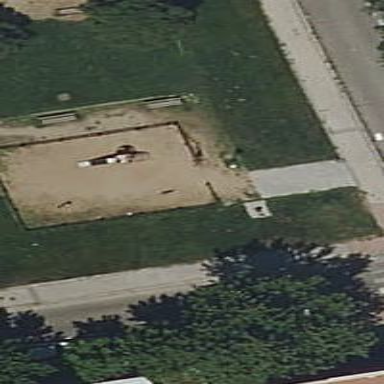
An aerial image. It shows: Playground with sand surface.